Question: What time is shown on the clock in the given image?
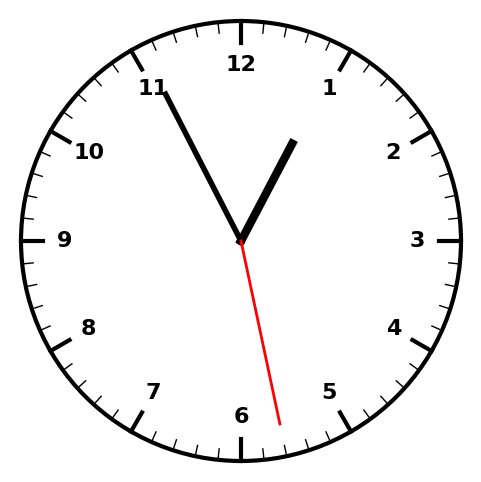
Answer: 12:55:28